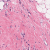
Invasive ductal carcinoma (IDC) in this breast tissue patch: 0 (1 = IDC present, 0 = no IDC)